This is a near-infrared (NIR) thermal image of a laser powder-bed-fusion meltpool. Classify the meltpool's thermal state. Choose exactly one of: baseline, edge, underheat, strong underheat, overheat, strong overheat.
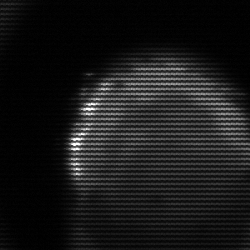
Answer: edge